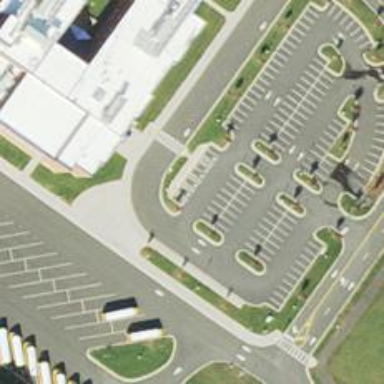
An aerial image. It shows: Parking space.